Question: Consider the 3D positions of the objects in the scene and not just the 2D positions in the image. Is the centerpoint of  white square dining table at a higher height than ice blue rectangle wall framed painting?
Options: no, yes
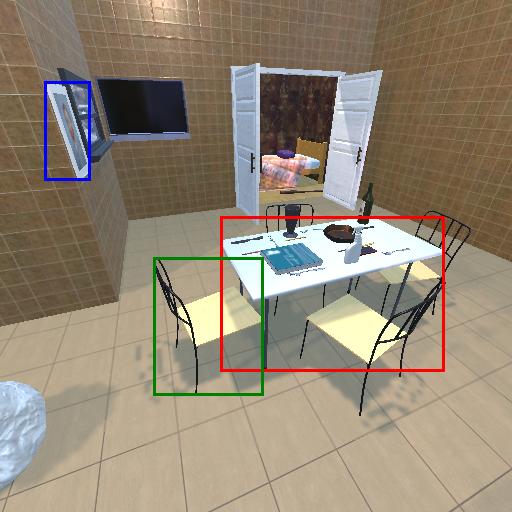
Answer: no